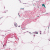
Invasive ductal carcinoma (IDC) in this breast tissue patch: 0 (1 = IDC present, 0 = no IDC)